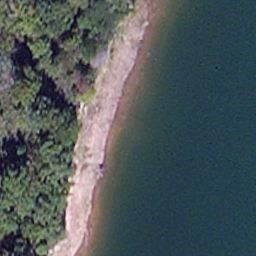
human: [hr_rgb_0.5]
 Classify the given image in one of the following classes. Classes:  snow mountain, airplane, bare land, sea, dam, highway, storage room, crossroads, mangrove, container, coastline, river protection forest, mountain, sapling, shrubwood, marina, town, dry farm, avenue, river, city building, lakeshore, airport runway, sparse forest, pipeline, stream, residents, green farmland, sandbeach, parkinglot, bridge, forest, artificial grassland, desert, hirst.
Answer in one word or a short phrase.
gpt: lakeshore